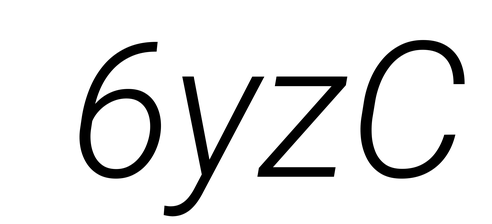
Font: Roboto-Italic_Light_Italic